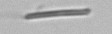
Label: fiber